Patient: sex M, age 54
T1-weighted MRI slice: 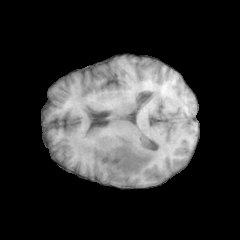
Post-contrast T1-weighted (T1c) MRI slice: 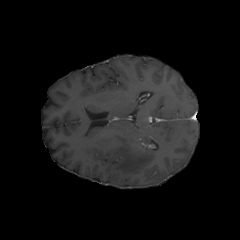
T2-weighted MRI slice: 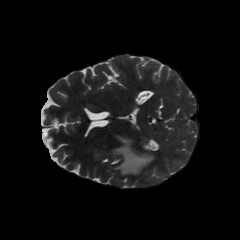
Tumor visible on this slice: yes
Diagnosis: Glioblastoma, IDH-wildtype
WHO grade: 4